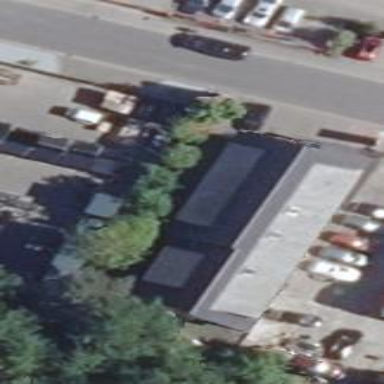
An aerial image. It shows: Office building with gabled roof.